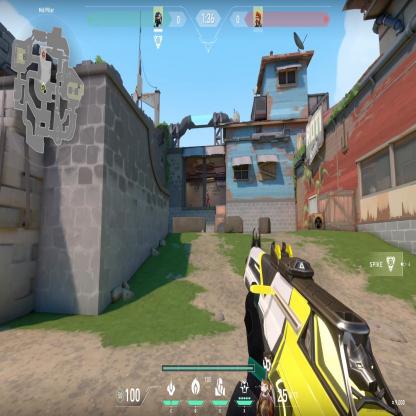
Label: enemy